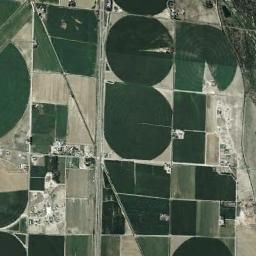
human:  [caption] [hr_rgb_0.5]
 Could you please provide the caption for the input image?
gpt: There are some green circle farmland and square farmland .

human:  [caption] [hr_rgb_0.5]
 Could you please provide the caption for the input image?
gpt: Several circular green fields with full, Semi-circle, And semi-circle shapes .

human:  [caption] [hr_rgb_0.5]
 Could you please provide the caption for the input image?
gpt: Several dark green circular or fan-shaped farmlands are surrounded by some other shapes of farmlands while some villages and roads beside .

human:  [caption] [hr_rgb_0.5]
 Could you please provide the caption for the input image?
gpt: More than twenty round farms of the same size are neatly arranged .

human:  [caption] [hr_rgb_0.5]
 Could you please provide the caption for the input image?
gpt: There are several green circular farmlands and some rectangle farmlands arranged irregularly .